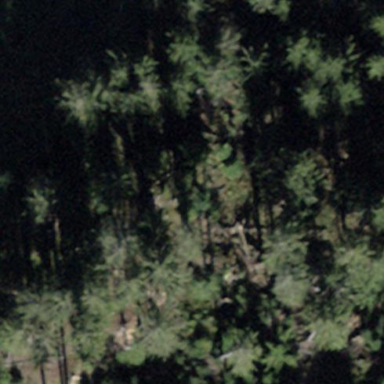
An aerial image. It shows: Mixed forest with various types of leaves.